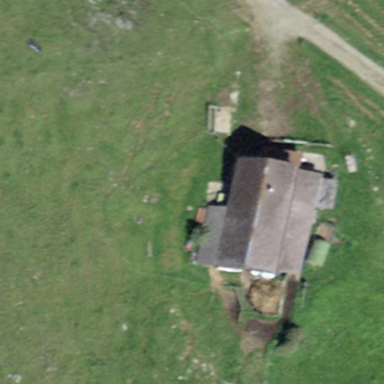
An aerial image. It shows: Farm building.